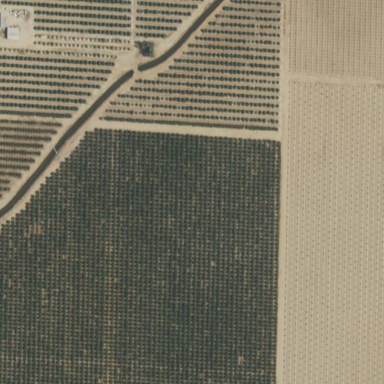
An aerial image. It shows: Vineyard.